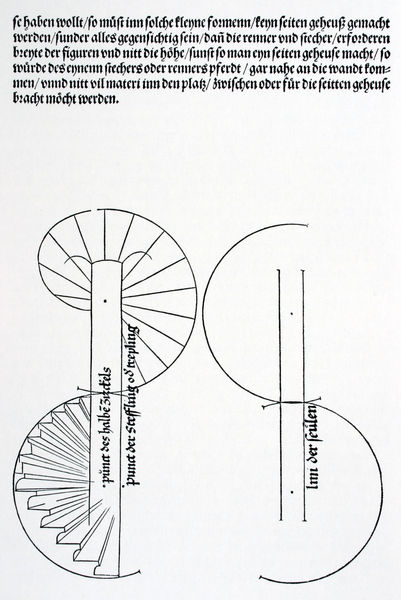
Titel: Eyn schön nützlich büchlin und underweisung der kunst des Messens mit dem Zirckel, Richtscheidt oder Linial - Seite 60
Künstler: Hieronymus Rodler
Standort: (Seriendruck)
Schlagwörter: weiß, ausschnitt, mitte, raum, schwarz, skizze, säule, säulen, zeichnung, masse, architektur, kirche, auge, kreis, rund, schrift, wellen, papier, bogen, perspektive, linien, treppe, treppen, detail, symmetrie, aufgang, deutsch, stufe, stufen, striche, surreal, bögen, punkte, buch, linie, technik, druck, schnitt, druckgrafik, seite, gebogen, text, kreise, beschriftung, entwurf, stift, gedreht, buchdruck, buchseite, halbkreis, kurve, geometrisch, halb, mittelalter, konstruktion, plan, wendeltreppe, schnecke, querschnitt, spirale, wendel, fraktur, bau, letter, altdeutsch, abbildung, beschreibung, erklärung, spindel, spiralförmig, grundriss, aufbau, aufriss, architekturzeichnung, spindeltreppe, treppenaufgang, beschriftet, halbkreise, dessin, anleitung, honnecourt, erläuterung, ecriture, minuskeln, bauhüttenbuch, gewendelt, habkreis, kreisformen, spndeltreppe, verticale, villard, spiralle, terppe, boegn, unmöglich, fibbonacci